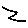
Label: zigzag